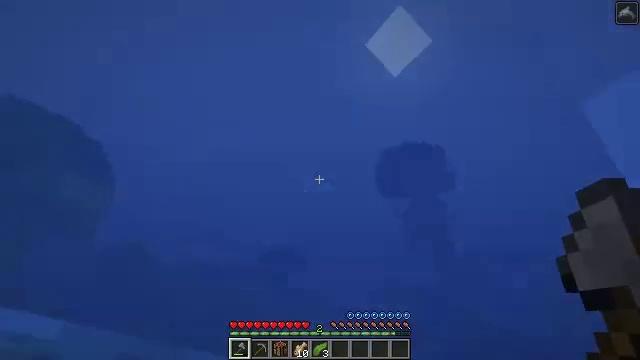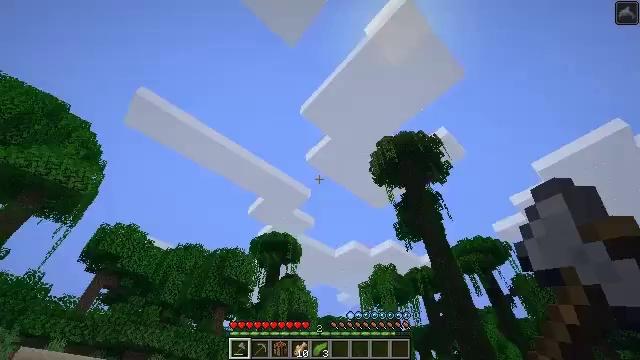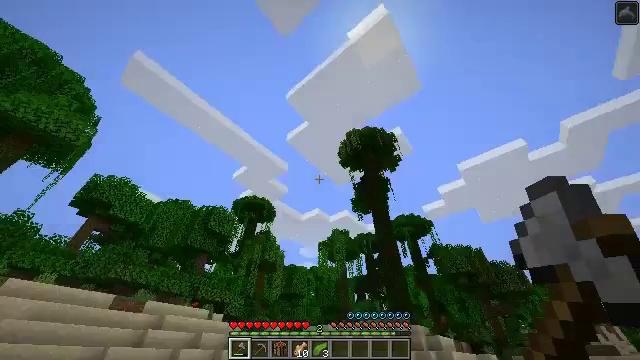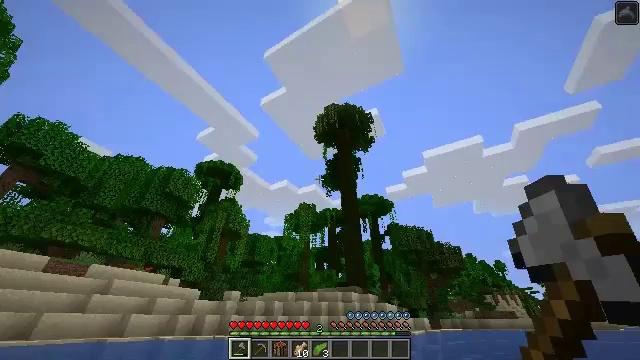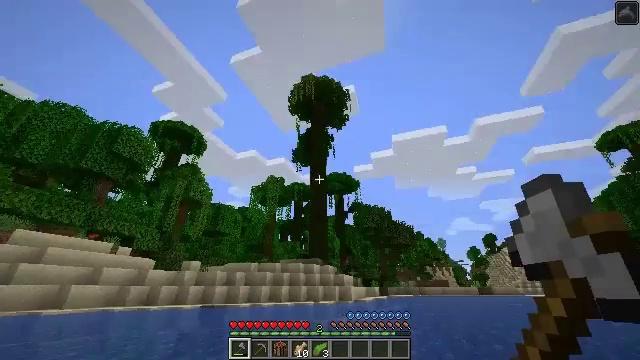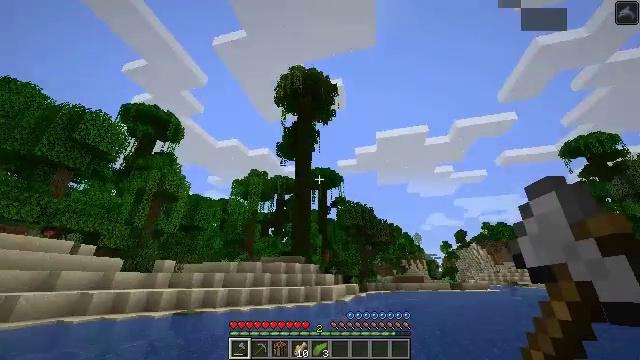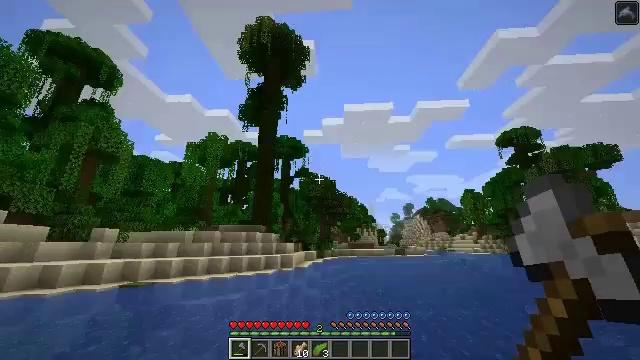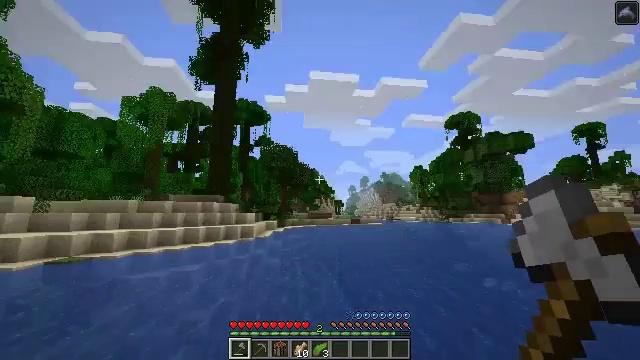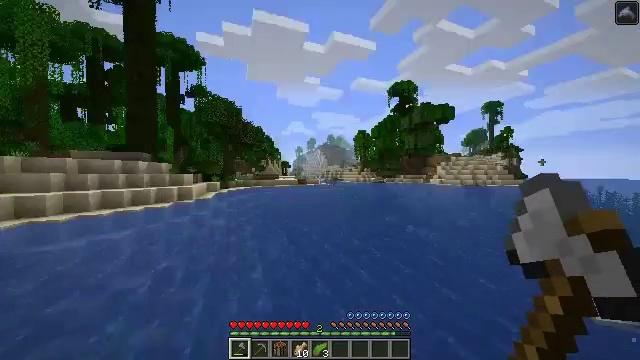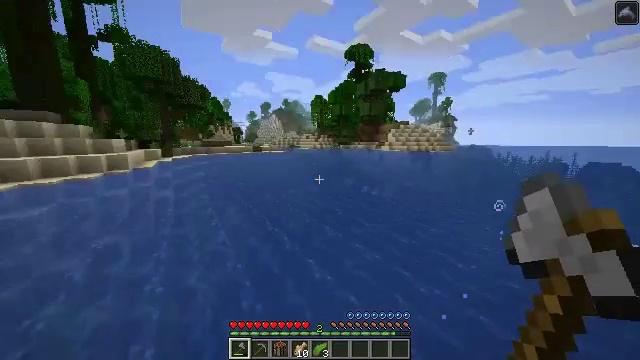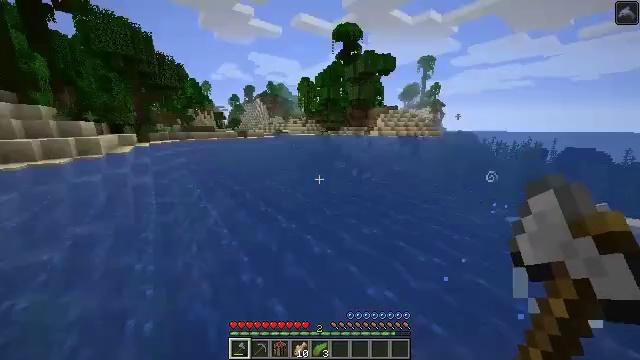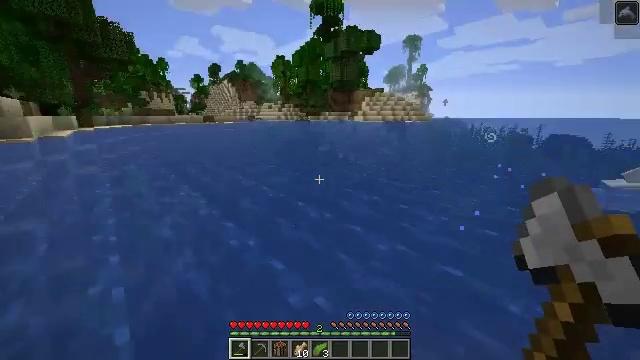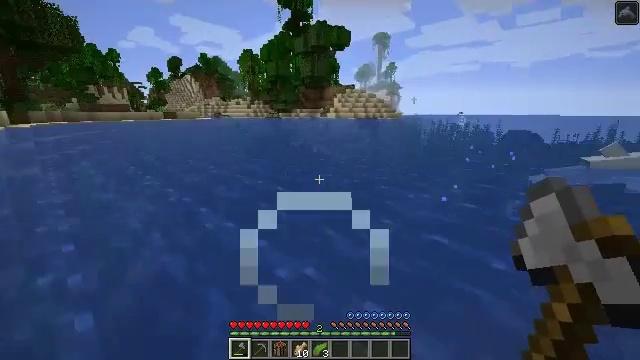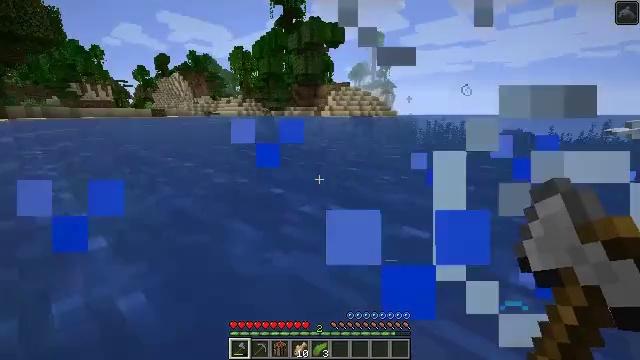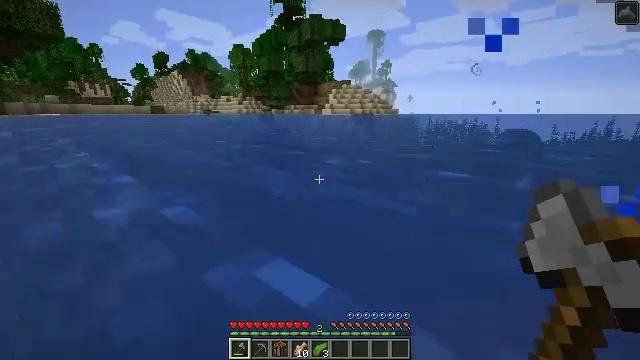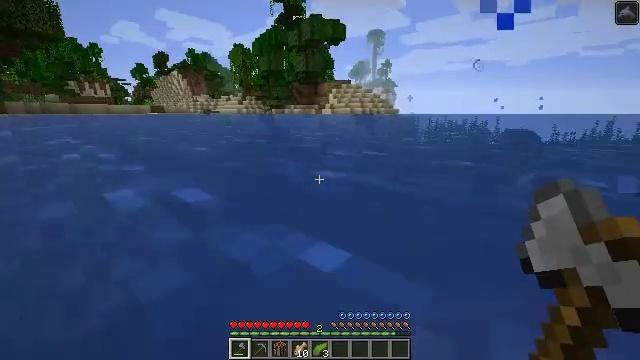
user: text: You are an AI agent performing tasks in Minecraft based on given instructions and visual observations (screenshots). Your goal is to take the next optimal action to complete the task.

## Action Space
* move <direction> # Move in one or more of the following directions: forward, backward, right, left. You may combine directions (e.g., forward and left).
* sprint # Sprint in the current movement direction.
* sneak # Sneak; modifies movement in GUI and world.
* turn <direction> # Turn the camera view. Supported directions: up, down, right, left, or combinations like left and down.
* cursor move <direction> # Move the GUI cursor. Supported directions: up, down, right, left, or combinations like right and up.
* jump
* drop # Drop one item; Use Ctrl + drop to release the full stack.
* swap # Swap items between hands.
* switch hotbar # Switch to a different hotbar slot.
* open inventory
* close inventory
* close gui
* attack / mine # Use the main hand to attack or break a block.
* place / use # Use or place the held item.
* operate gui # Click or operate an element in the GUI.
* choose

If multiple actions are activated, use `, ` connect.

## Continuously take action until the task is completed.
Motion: motion action
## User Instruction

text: Hunt a dolphin.
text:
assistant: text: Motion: move forward, sprint, turn right and down, jump
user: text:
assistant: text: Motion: move forward, turn right and down, jump
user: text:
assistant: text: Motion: move forward, turn right and down
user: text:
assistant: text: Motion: move forward, turn right and down
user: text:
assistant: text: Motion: move forward, turn right and down
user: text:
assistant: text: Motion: move forward, turn right and down
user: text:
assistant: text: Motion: move forward, turn right and down
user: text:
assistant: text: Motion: move forward, turn right and down
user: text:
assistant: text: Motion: turn right and down
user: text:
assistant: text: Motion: turn right and down
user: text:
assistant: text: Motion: turn right and down
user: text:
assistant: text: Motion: turn right
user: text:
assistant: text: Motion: turn right
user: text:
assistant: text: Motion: no_op
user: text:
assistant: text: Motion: no_op
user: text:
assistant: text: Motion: no_op
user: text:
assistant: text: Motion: no_op
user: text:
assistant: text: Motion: turn right
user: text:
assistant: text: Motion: turn right
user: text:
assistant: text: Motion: turn right and up
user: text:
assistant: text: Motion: turn right
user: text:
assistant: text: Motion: no_op
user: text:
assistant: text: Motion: turn right
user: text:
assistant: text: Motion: turn right and up
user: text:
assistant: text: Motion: move forward, turn right and up
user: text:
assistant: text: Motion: move forward, turn right and up
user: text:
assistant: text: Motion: move forward
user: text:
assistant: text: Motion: move forward
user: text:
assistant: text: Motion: move forward, turn up
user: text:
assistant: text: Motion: move forward, turn up